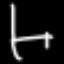
Label: chair